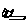
Label: cat